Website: crate-barrel
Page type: billing-address
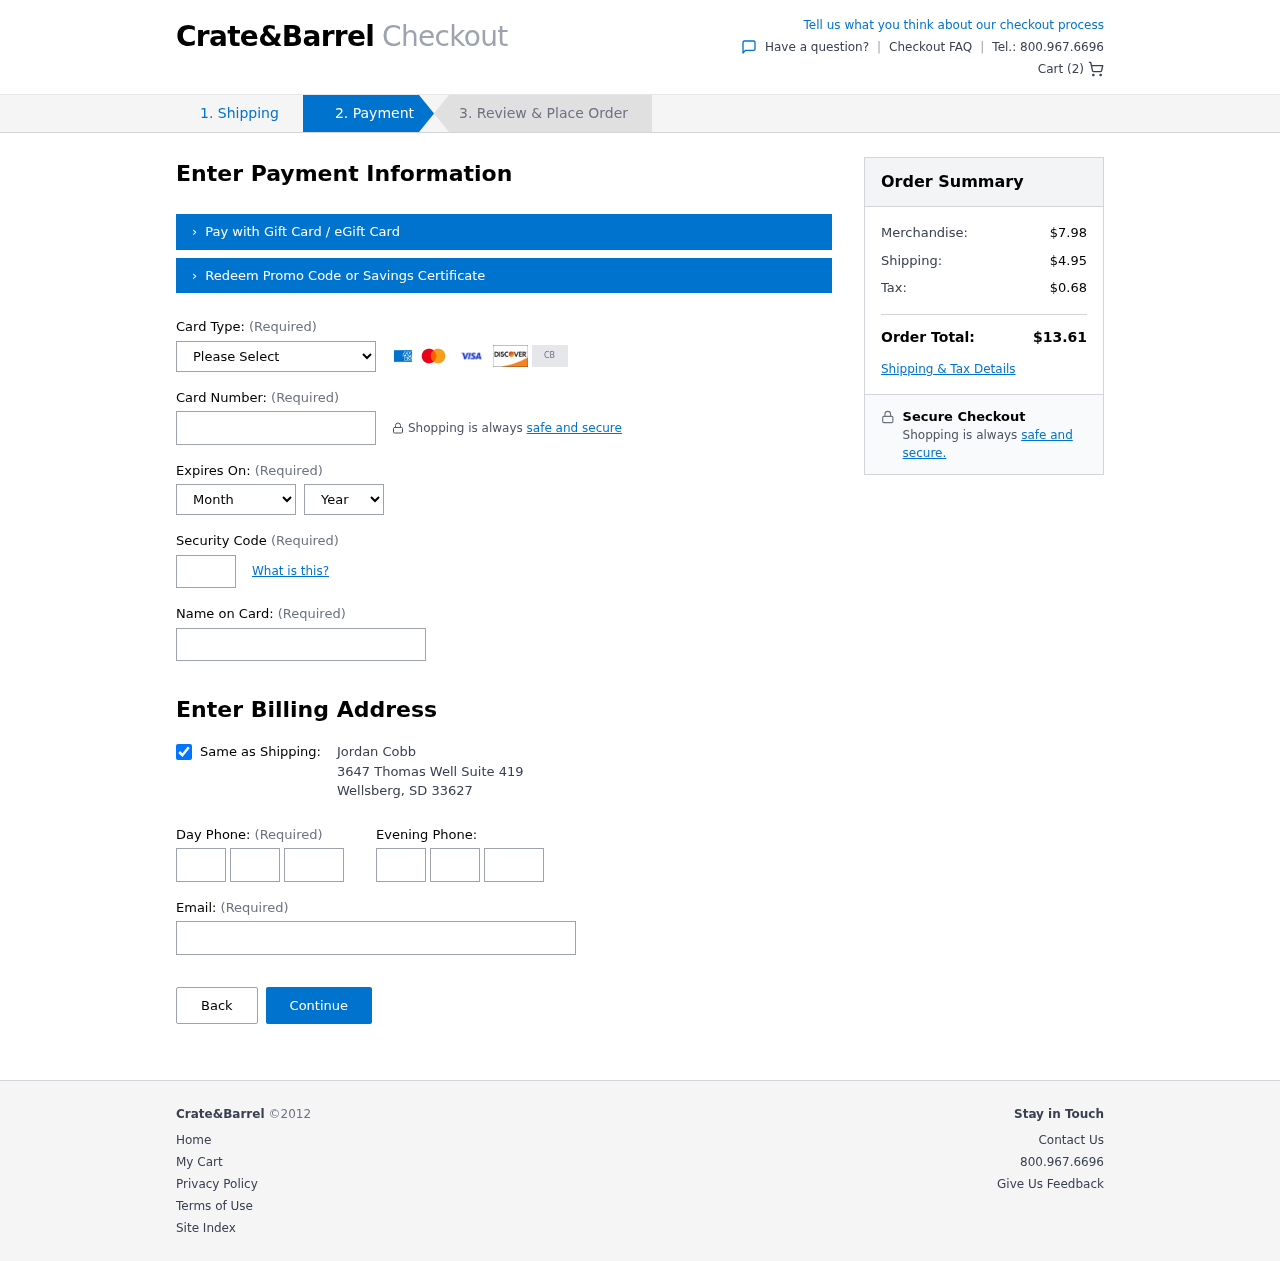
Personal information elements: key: PII_CARD_CVV
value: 610
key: PII_CARD_EXPIRY_MONTH
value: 03
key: PII_CARD_EXPIRY_YEAR
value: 27
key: PII_CARD_NUMBER
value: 6011 6982 3245 2958
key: PII_CARD_TYPE
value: Discover
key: PII_CITY
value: Wellsberg
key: PII_EMAIL
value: jcobb@hotmail.com
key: PII_FULLNAME
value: Jordan Cobb
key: PII_PHONE_AREA
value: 805
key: PII_PHONE_PREFIX
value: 621
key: PII_PHONE_SUFFIX
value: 5969
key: PII_POSTCODE
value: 33627
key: PII_STATE_ABBR
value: SD
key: PII_STREET
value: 3647 Thomas Well Suite 419
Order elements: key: ORDER_NUM_ITEMS
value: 2
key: ORDER_SUBTOTAL
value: $7.98
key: ORDER_SHIPPING_COST
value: $4.95
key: ORDER_TAX
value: $0.68
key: ORDER_TOTAL
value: $13.61